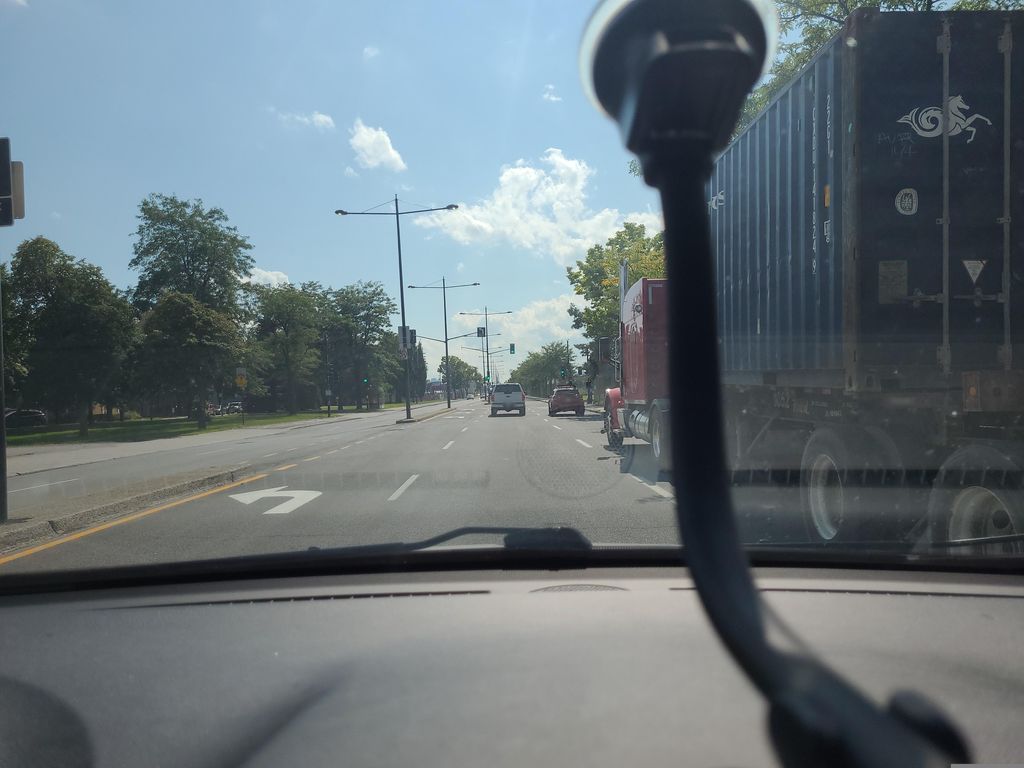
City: montreal